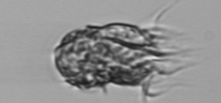
Label: Tintinnopsis